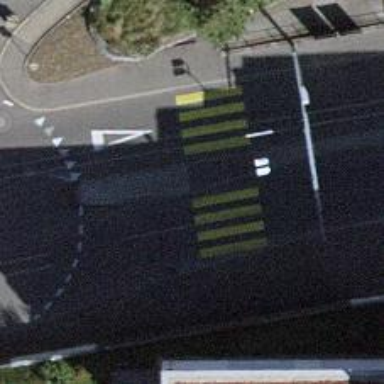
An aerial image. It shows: Marked crossing on the road.